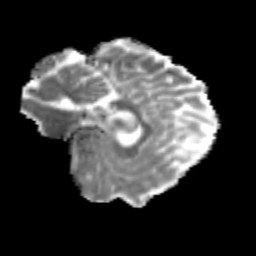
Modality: MD
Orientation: sagittal
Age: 25
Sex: female
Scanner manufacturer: siemens
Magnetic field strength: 3 T
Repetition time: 3.5 s
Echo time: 0.125 s